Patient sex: M
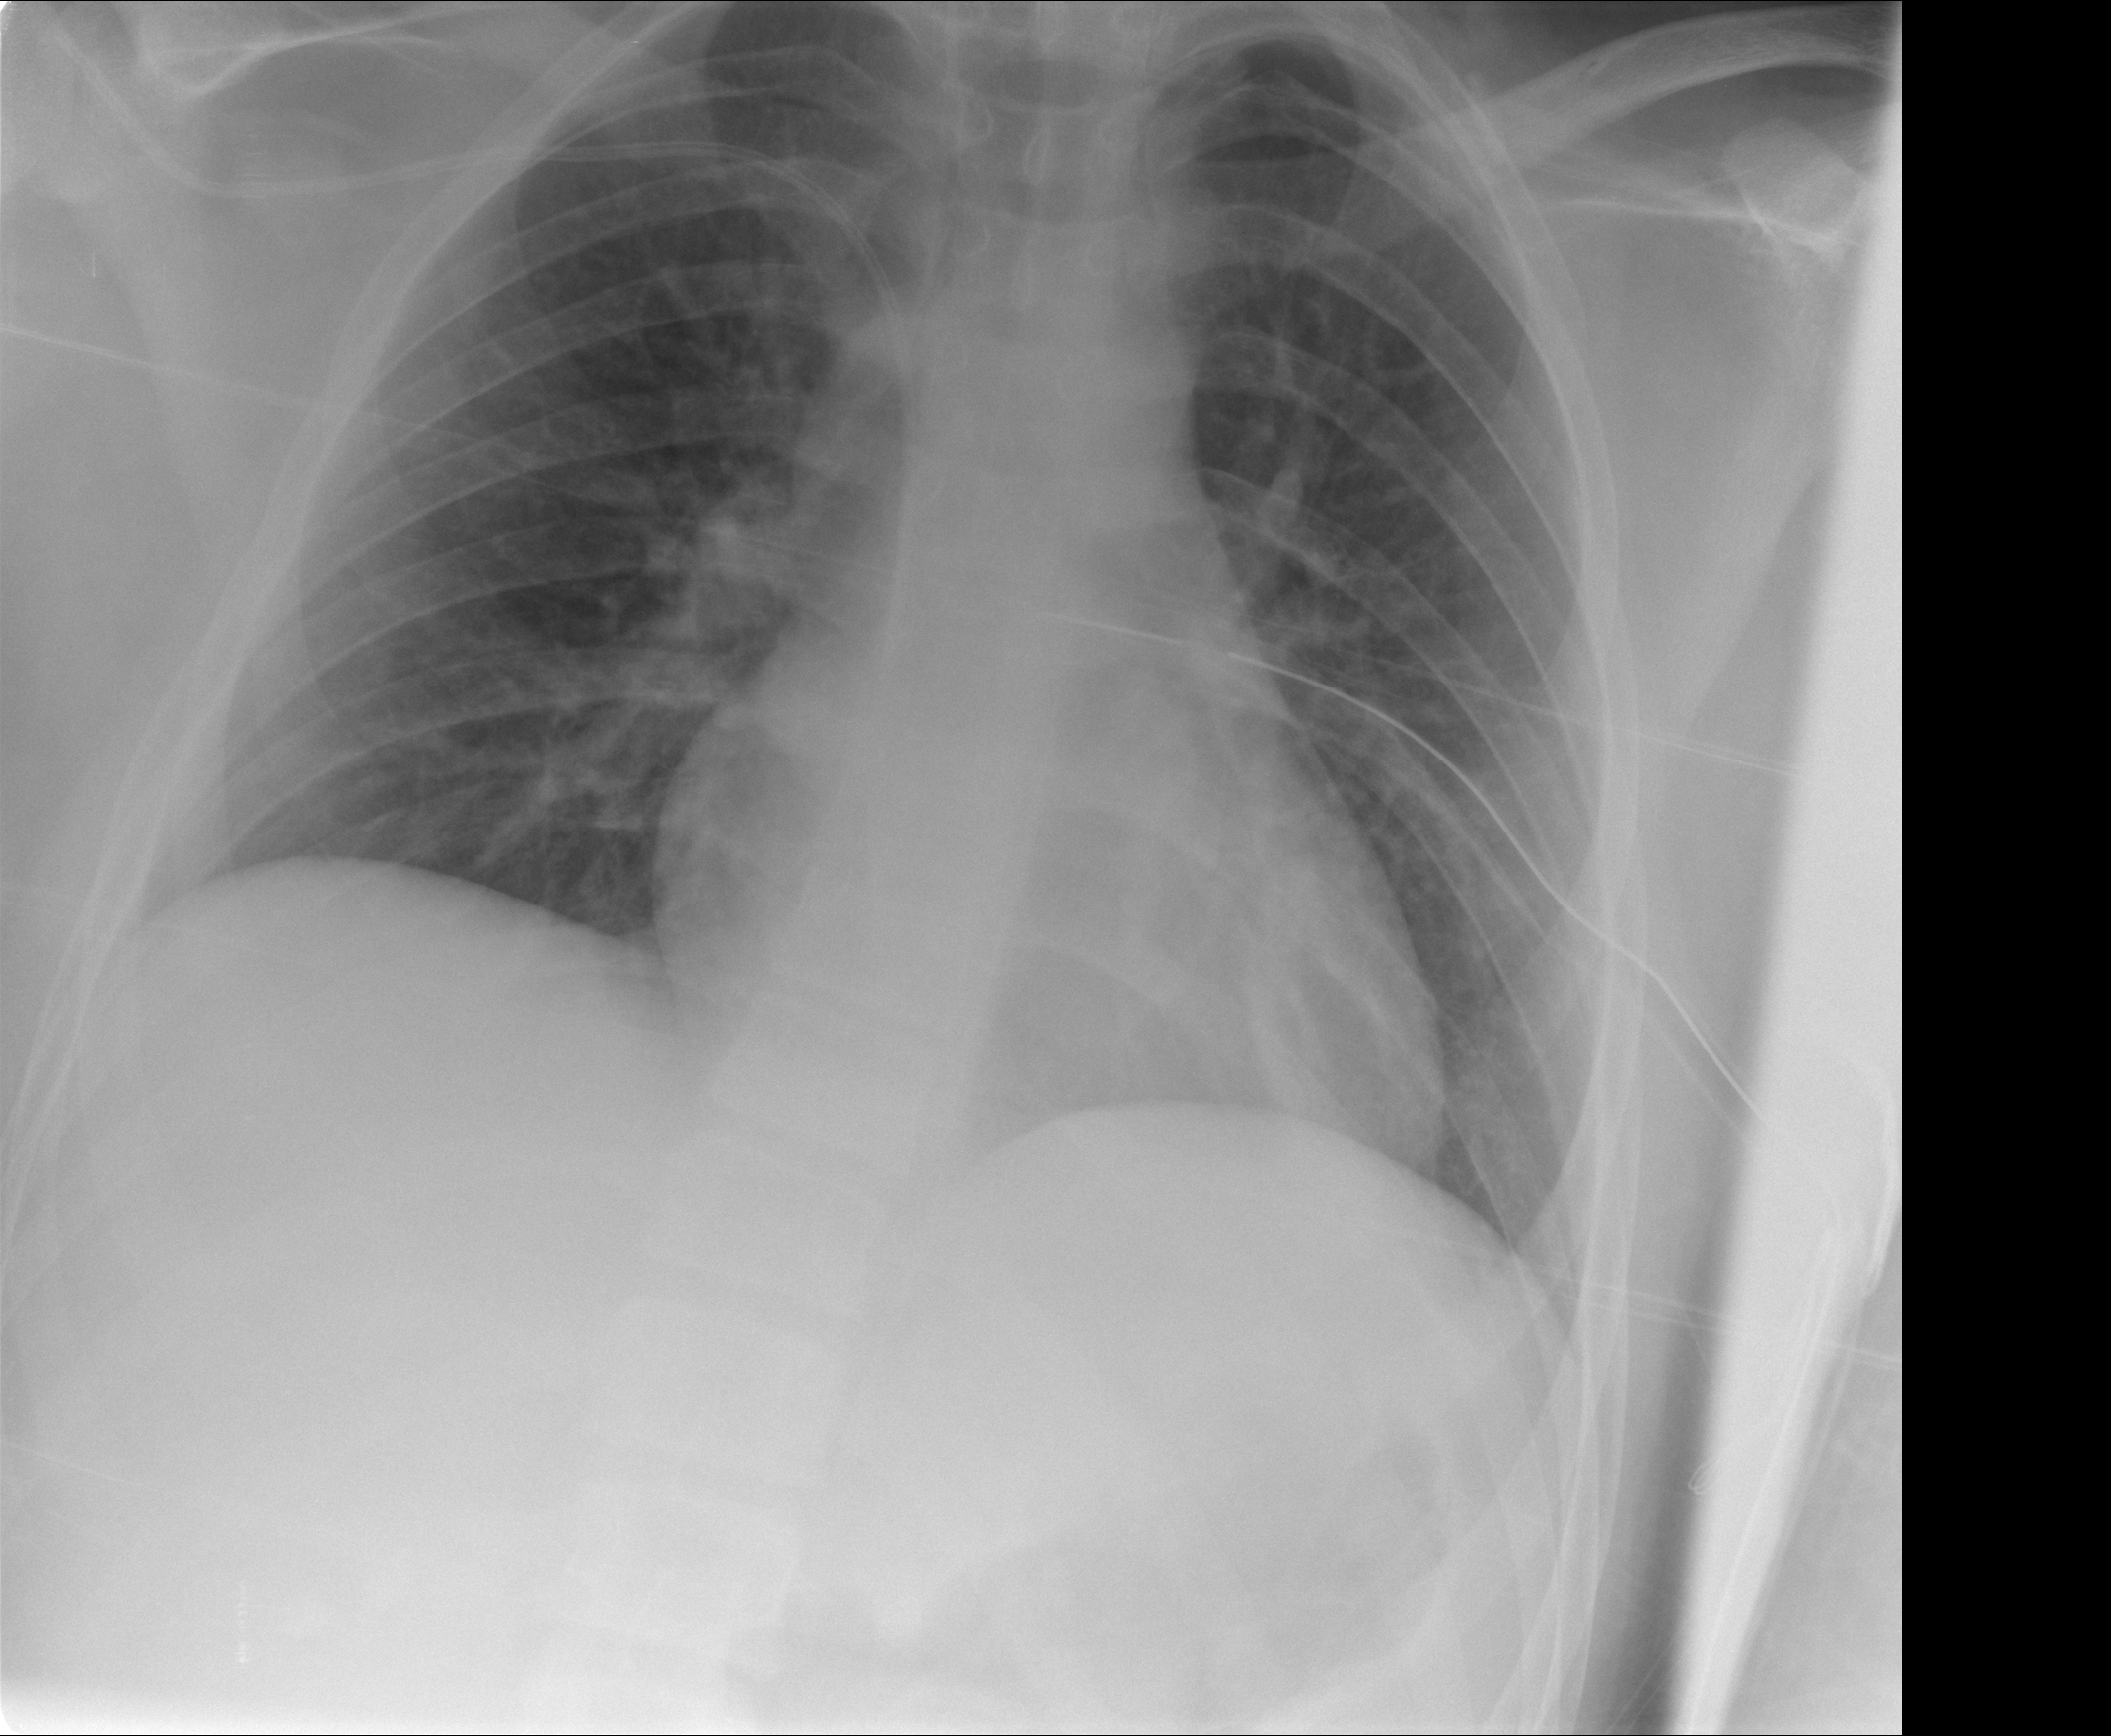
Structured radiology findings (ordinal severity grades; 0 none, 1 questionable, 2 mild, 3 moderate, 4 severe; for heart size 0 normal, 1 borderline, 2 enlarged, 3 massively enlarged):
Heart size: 0
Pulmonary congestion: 2
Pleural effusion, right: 0
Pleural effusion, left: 0
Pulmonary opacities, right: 0
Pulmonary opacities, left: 0
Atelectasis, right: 0
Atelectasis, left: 0